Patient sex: F
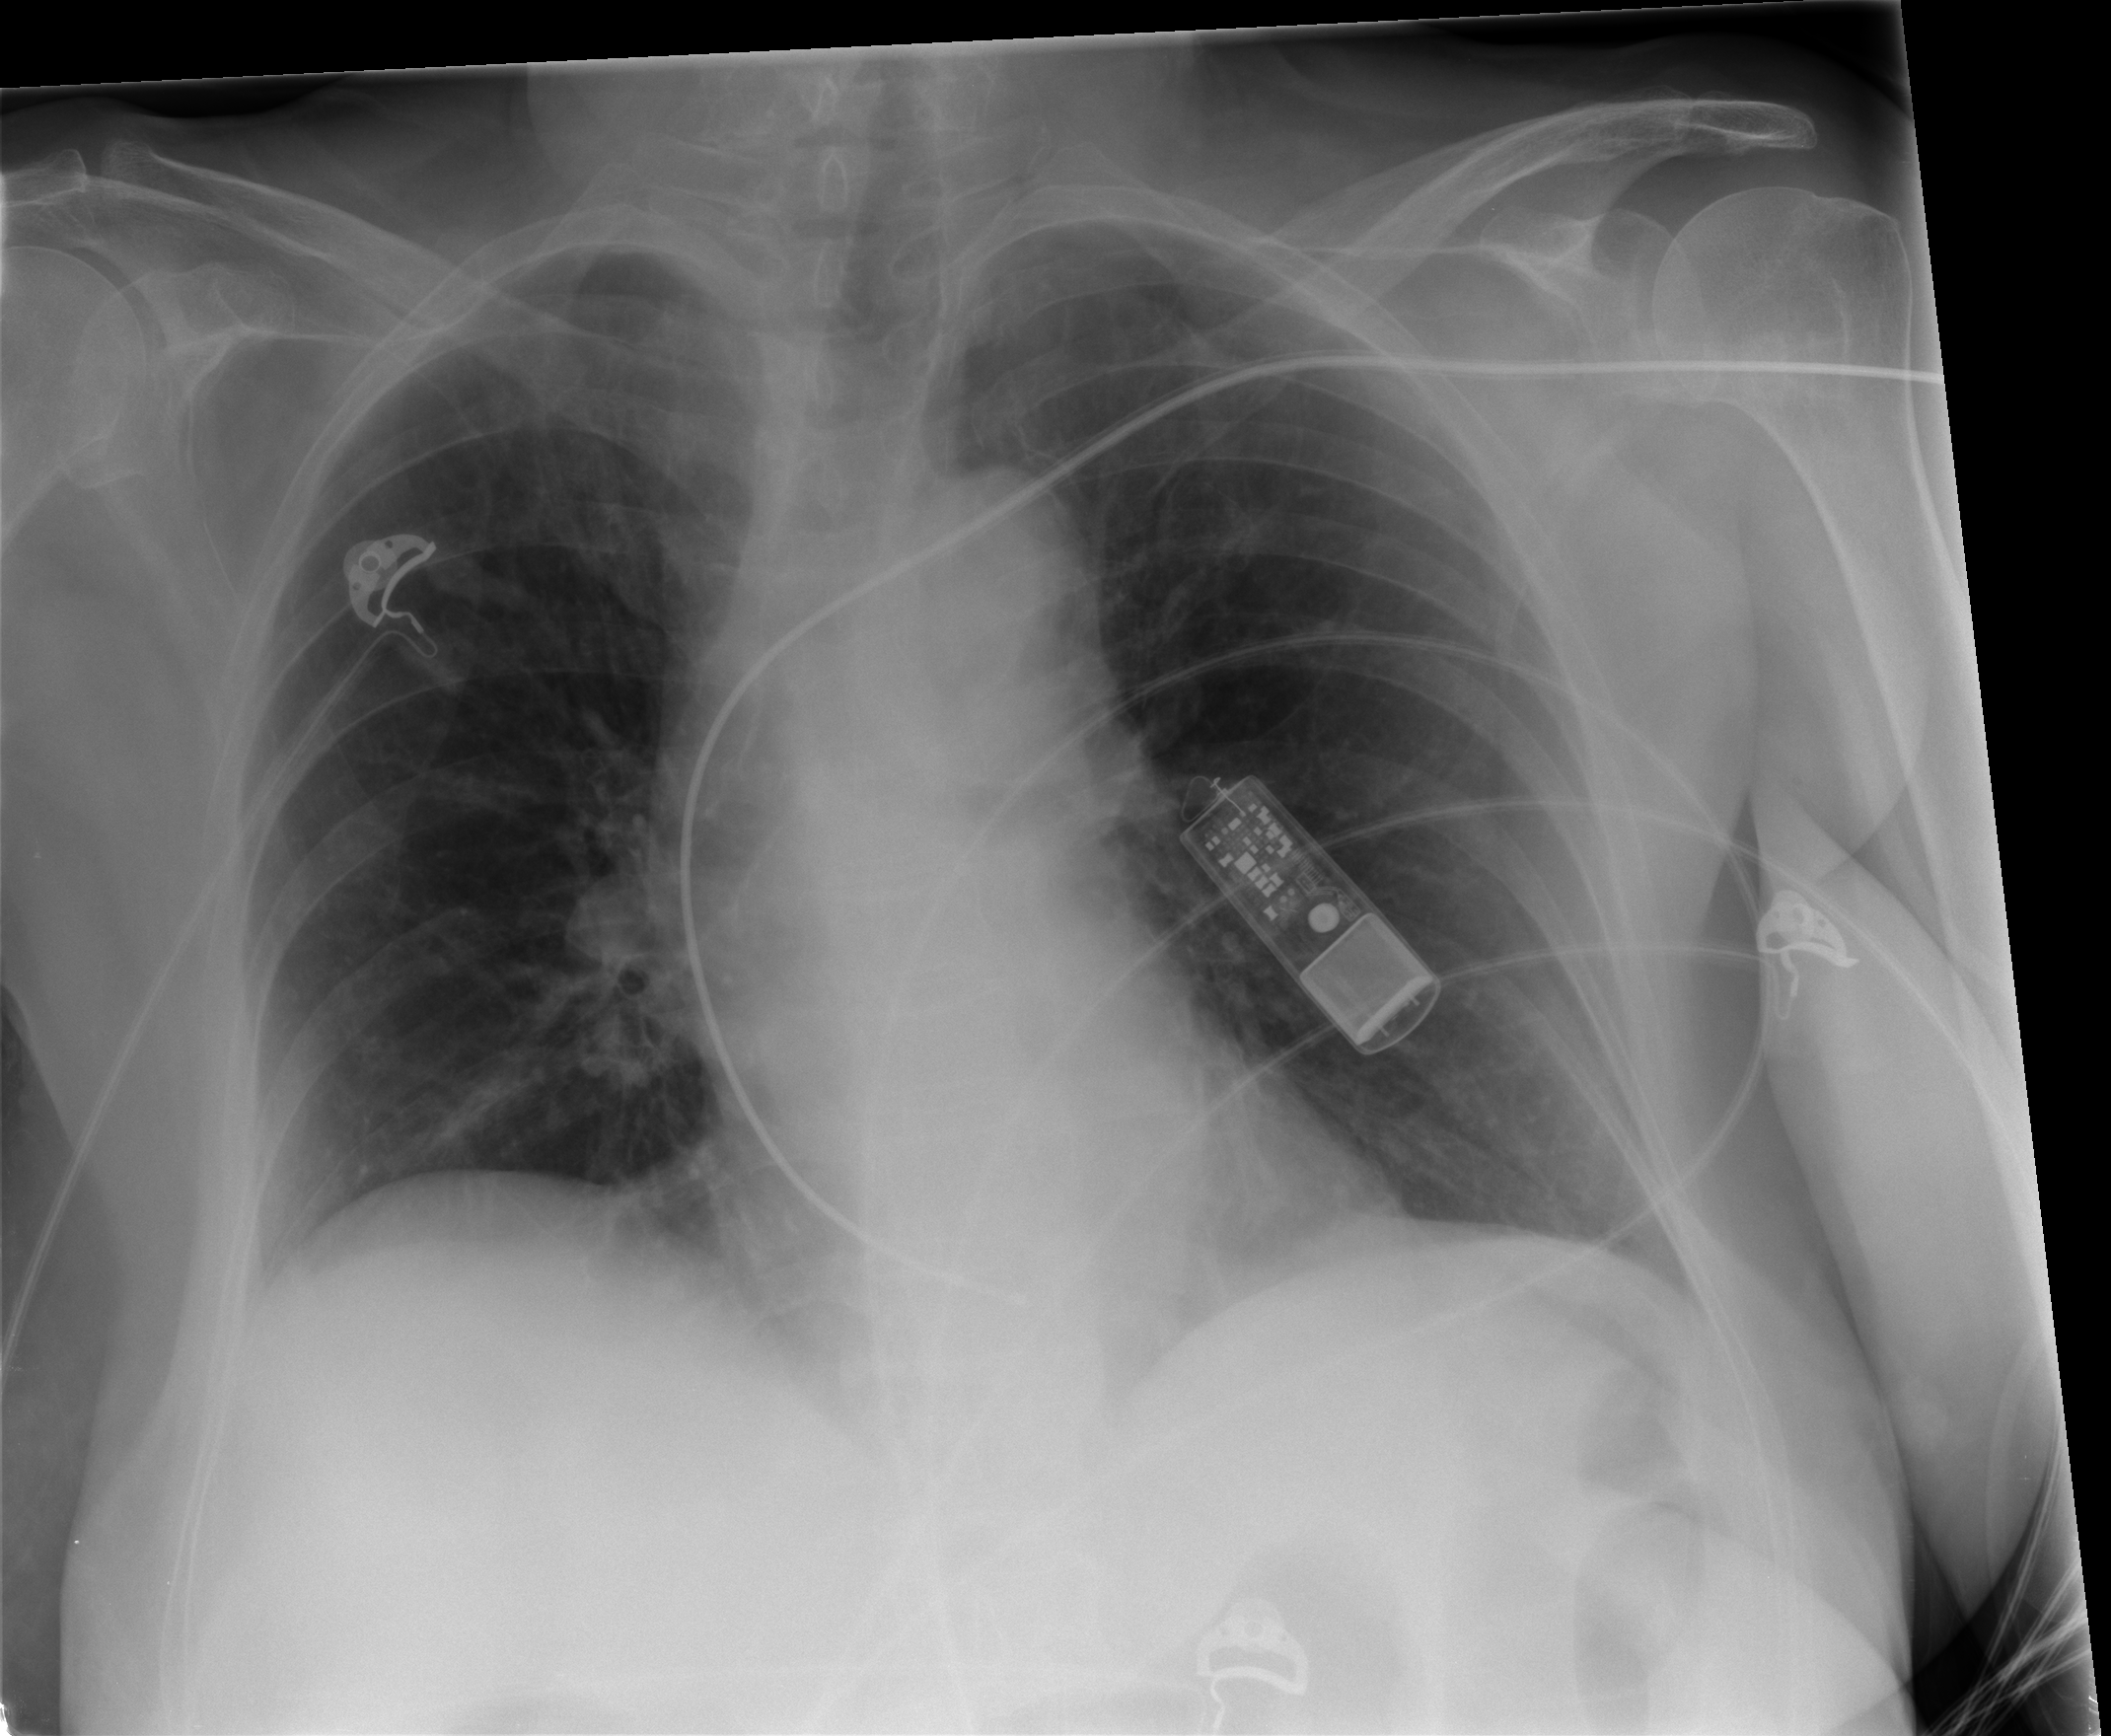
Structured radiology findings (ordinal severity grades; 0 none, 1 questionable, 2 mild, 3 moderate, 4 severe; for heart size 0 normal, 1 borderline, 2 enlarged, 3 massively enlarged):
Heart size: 0
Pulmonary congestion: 0
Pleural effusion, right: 1
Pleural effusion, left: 0
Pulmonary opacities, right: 0
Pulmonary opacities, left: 0
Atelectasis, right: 1
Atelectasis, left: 0